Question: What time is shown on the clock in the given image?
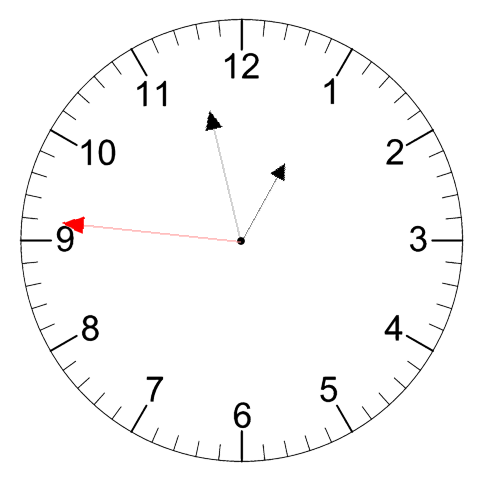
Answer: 12:57:46